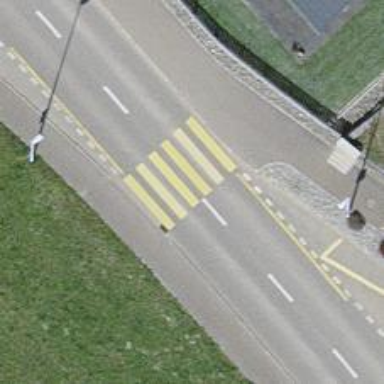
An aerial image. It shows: Secondary road with cycle track on the left.